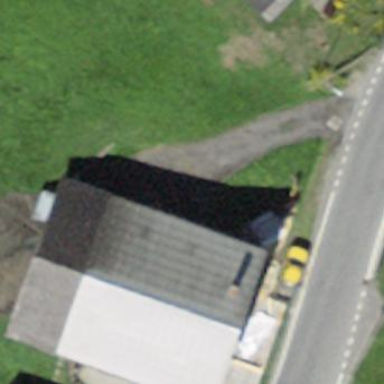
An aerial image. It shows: Farm auxiliary building.